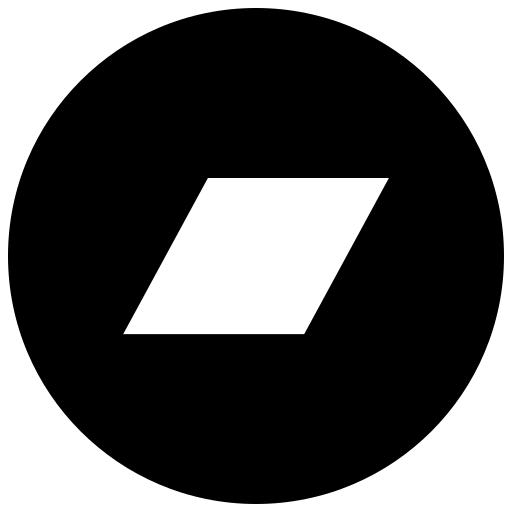
Tags: icon, FontAwesome, fa-icon, brand, bandcamp